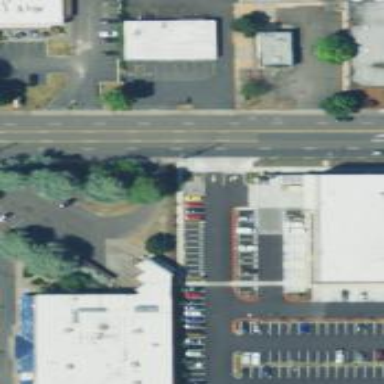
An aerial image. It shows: Parking space is available.